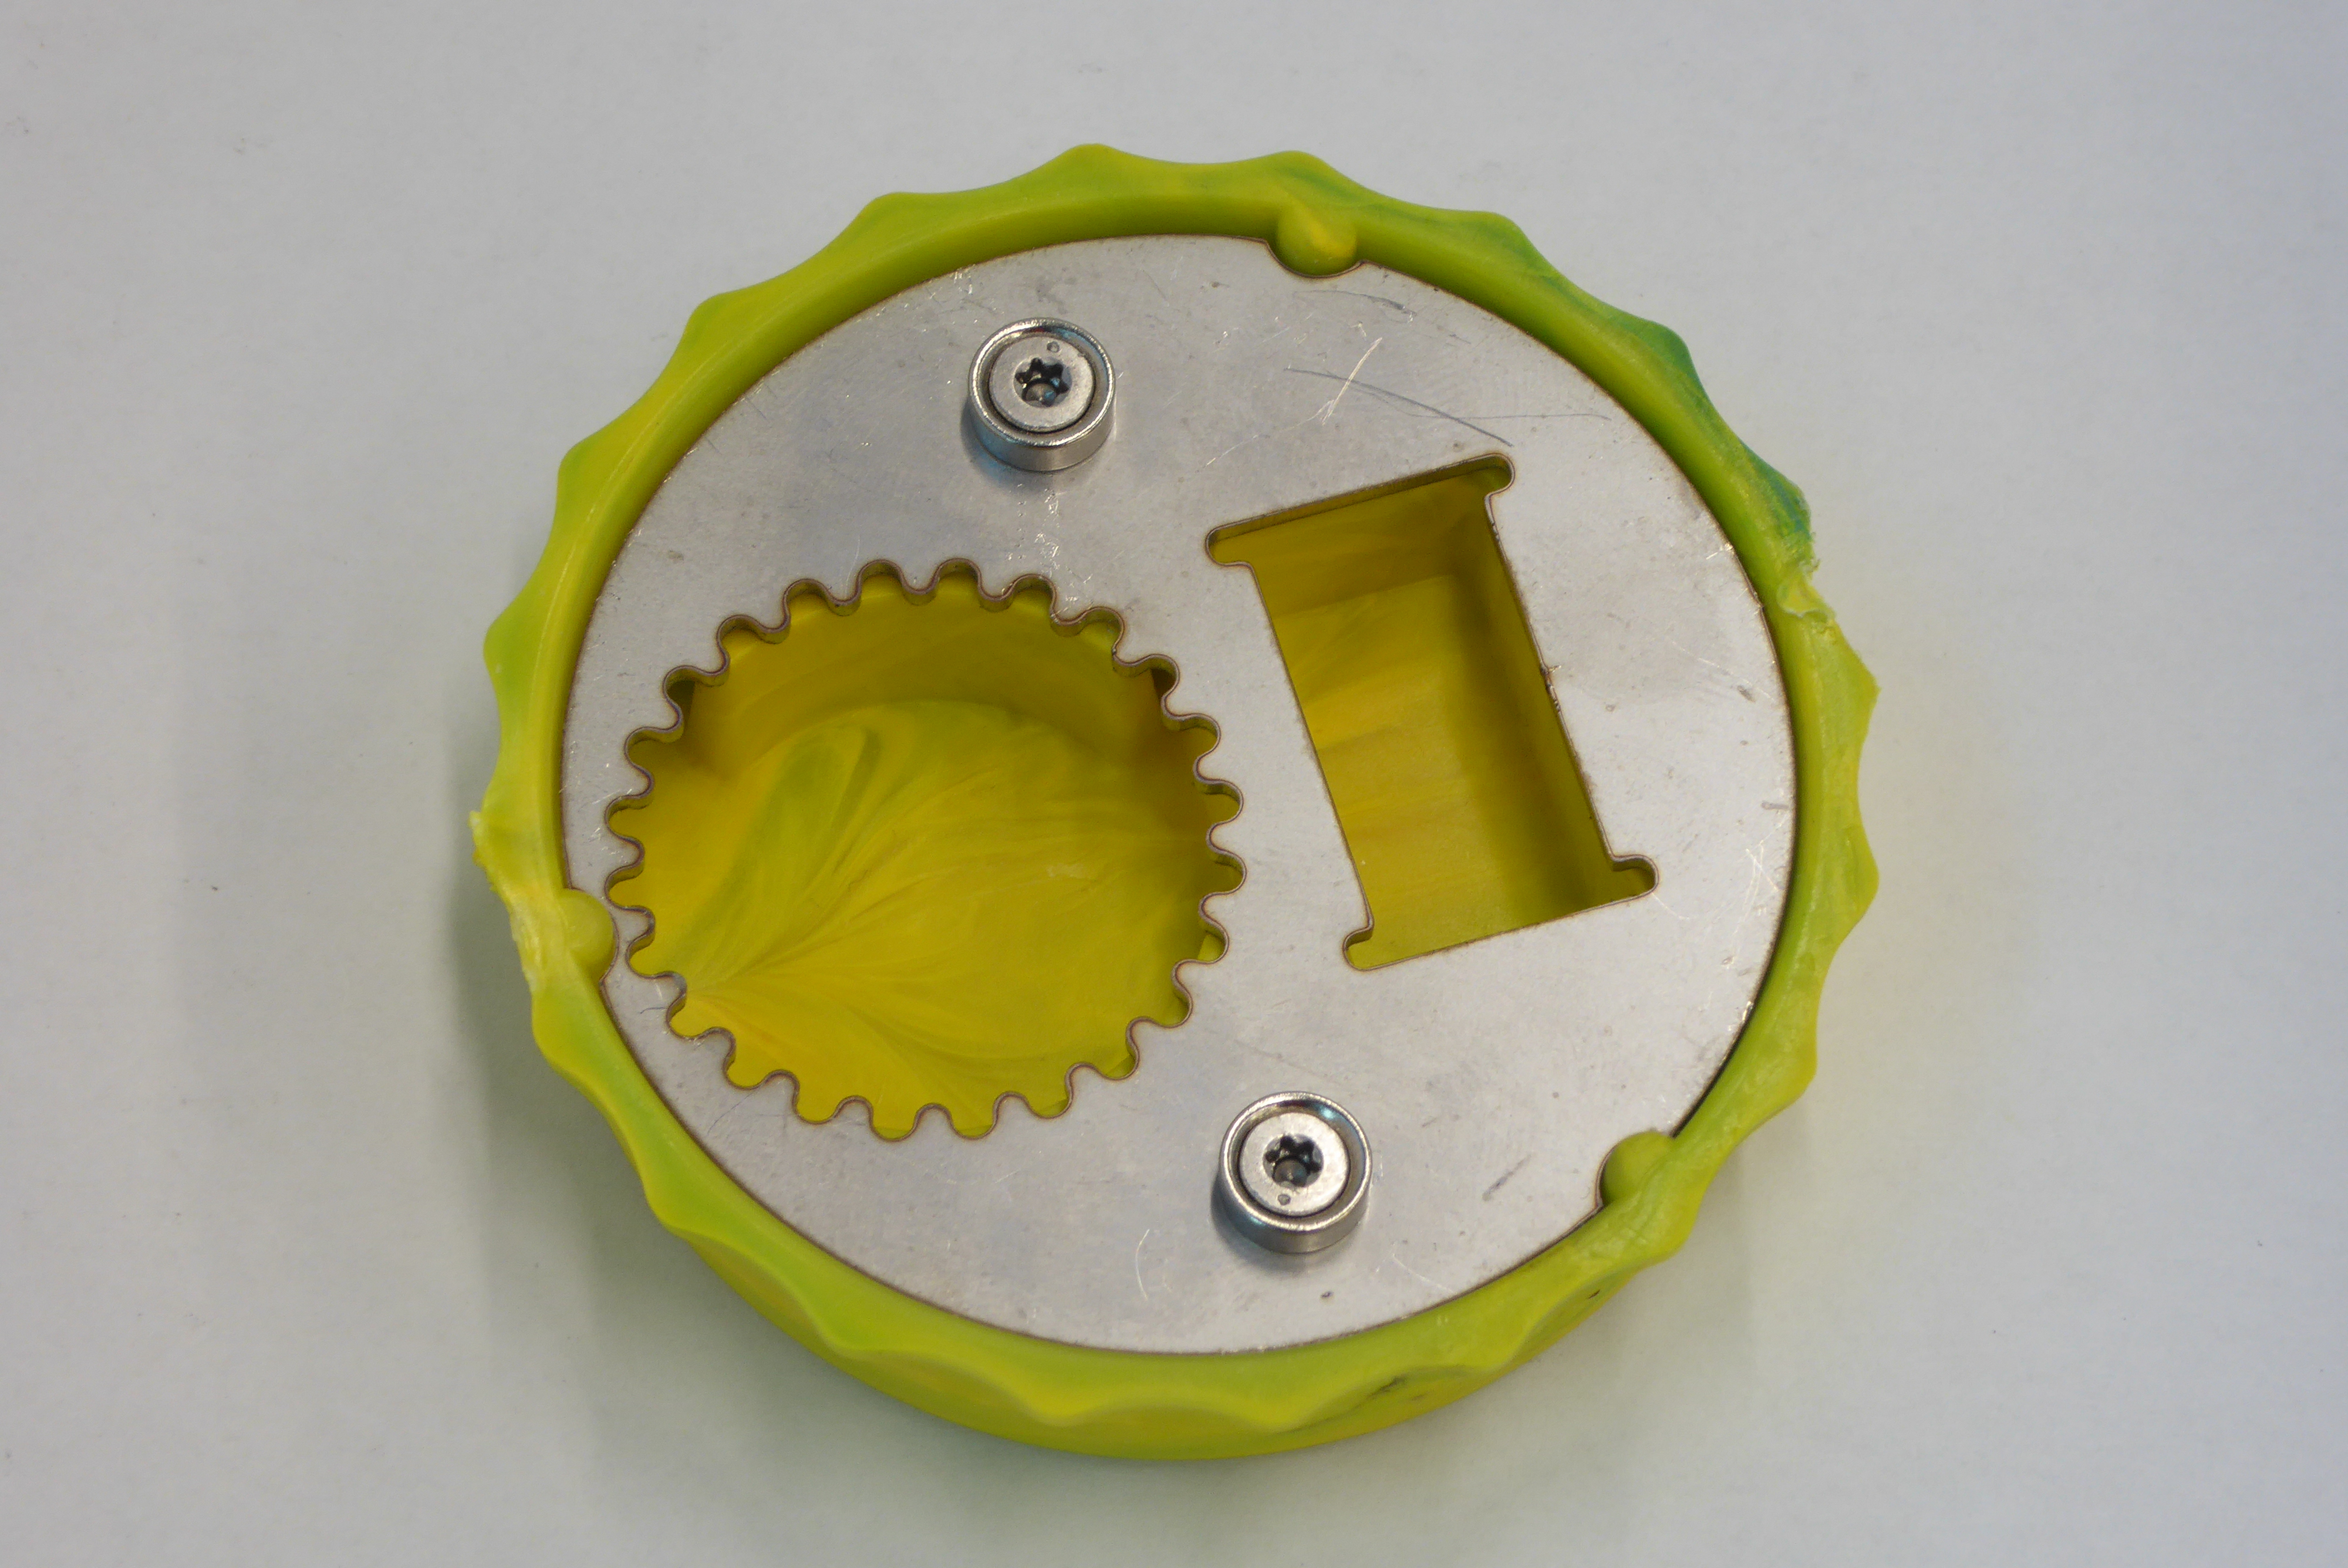
Label: Bottle Opener